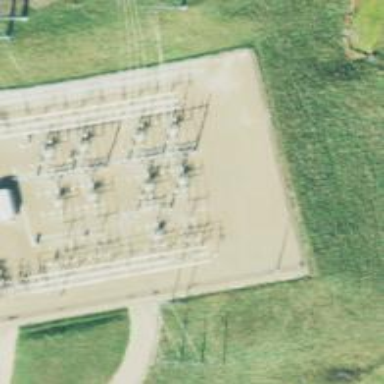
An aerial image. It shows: Switch used for power control.